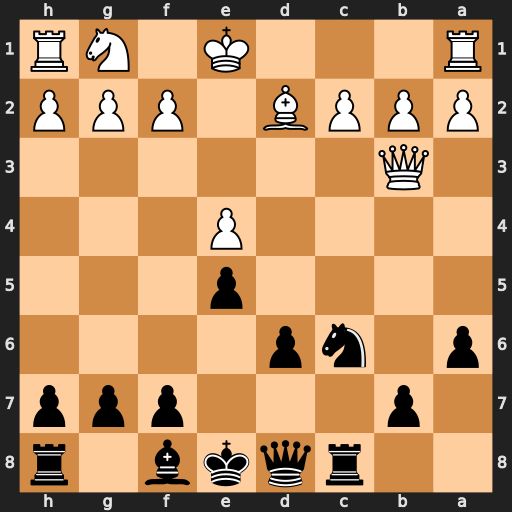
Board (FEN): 2rqkb1r/1p3ppp/p1np4/4p3/4P3/1Q6/PPPB1PPP/R3K1NR
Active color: b
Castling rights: KQk
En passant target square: -
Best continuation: Nd4 Qd3 Nxc2+